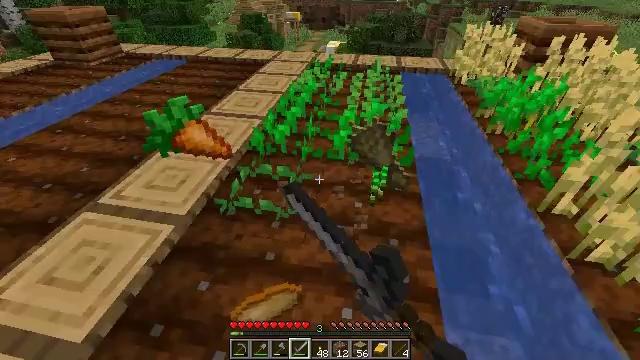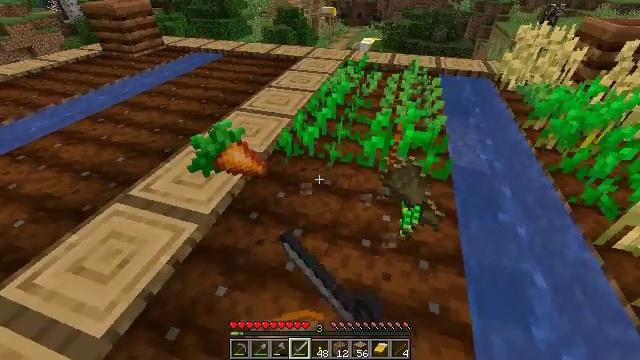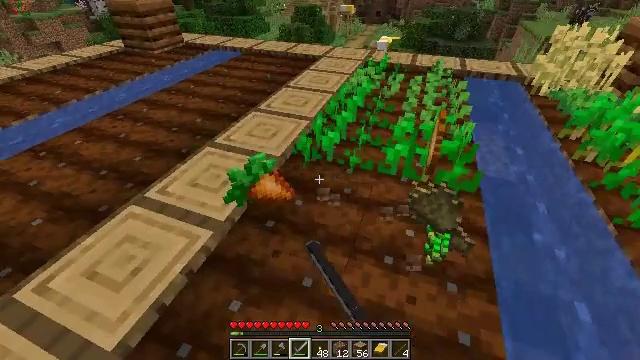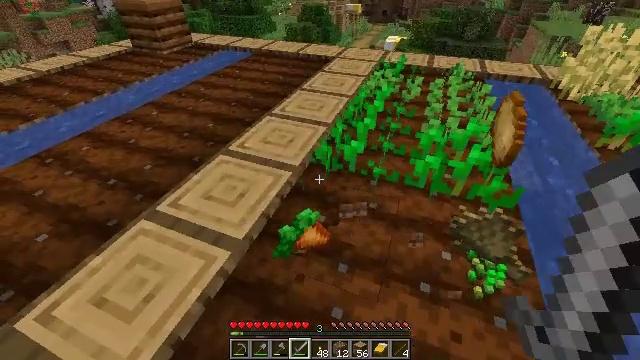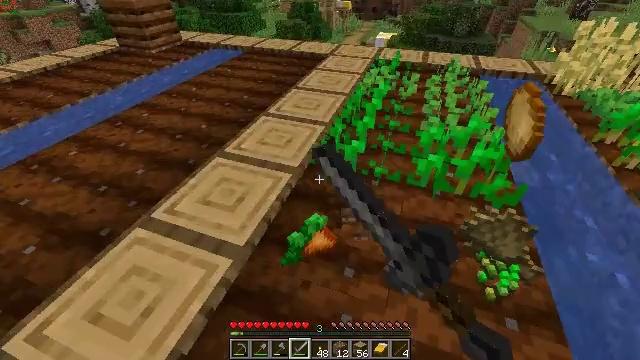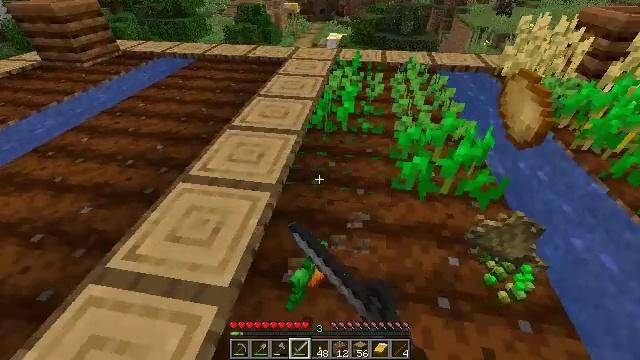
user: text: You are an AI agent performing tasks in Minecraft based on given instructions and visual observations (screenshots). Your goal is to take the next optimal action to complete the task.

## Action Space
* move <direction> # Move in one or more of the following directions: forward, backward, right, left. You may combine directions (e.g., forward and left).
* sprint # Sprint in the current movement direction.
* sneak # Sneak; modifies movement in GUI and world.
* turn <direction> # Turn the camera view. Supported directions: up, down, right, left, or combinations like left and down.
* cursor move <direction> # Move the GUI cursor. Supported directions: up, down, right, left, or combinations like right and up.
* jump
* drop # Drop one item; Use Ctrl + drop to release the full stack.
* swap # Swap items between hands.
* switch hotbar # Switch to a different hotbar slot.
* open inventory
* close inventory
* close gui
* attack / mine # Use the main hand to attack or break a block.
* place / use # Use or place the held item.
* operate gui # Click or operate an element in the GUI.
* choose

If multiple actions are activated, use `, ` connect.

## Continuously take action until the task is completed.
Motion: motion action
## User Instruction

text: Collect carrots by breaking the crop.
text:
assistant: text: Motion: move forward and move left, turn left, attack / mine
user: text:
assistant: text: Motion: move forward and move left, turn left, attack / mine
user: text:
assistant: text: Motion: move forward and move left, turn left, attack / mine
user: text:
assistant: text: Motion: move forward and move left, turn right, attack / mine
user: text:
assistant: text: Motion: move forward and move left, turn right, attack / mine
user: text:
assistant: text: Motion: move left, attack / mine